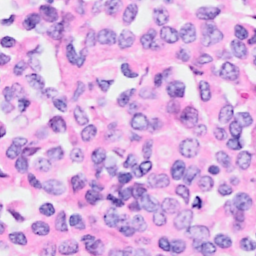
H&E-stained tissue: Breast